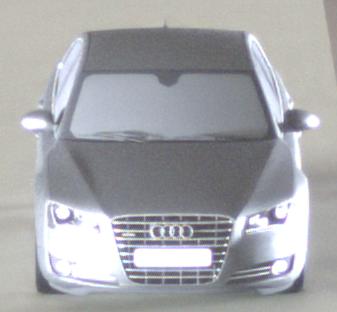
Make: Audi
Model: A8 D4
Model produced from: 2009
Model produced until: 2017
Doors: 4
Color: gray
Road condition: dry road
Daytime: midday
Contrast: medium contrast